Interaction volume radius: 5 \u00c5
Interaction volume height: 15 \u00c5
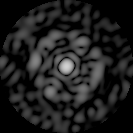
Disorder parameter: 0.8535